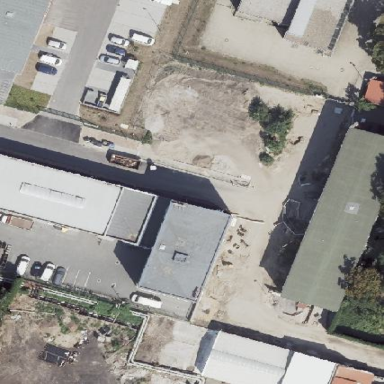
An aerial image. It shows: Abandoned building with no power supply.